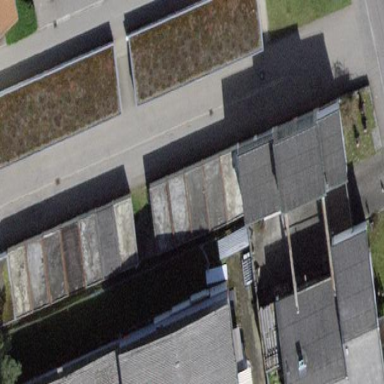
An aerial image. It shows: Group of garages.